Field crop: maize
Growth stage: 2
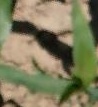
Species: maize